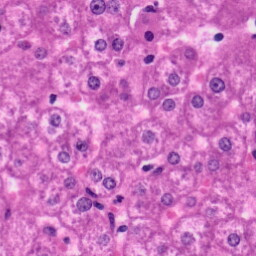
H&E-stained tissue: Liver